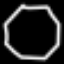
Label: octagon